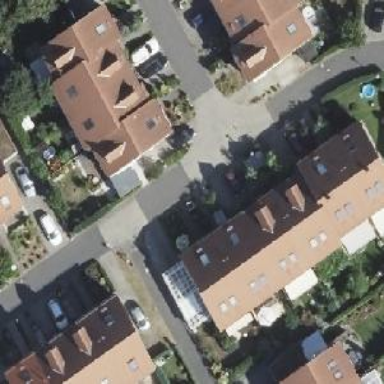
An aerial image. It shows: Living street.